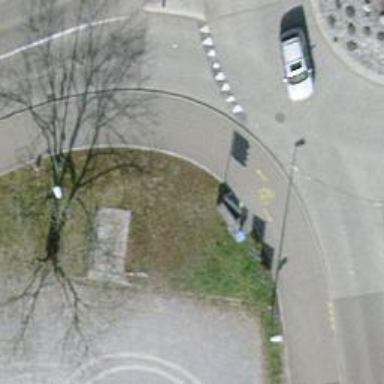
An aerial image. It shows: Asphalt path that serves as sidewalk.